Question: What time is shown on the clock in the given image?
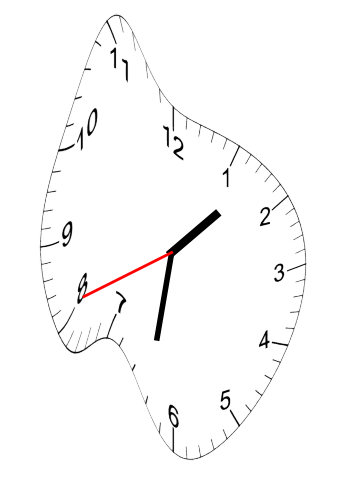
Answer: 01:31:41